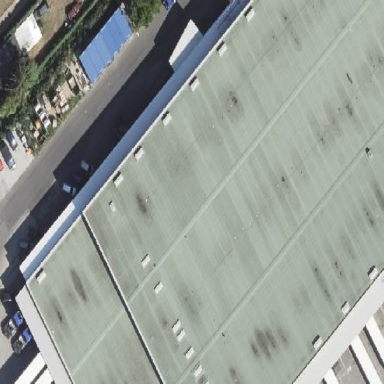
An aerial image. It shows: Warehouse building.